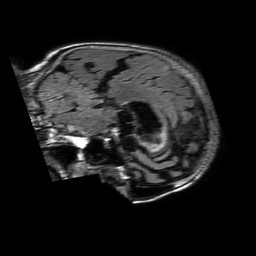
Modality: FLAIR
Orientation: sagittal
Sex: female
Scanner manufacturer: philips
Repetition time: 11 s
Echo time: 0.125 s